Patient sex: M
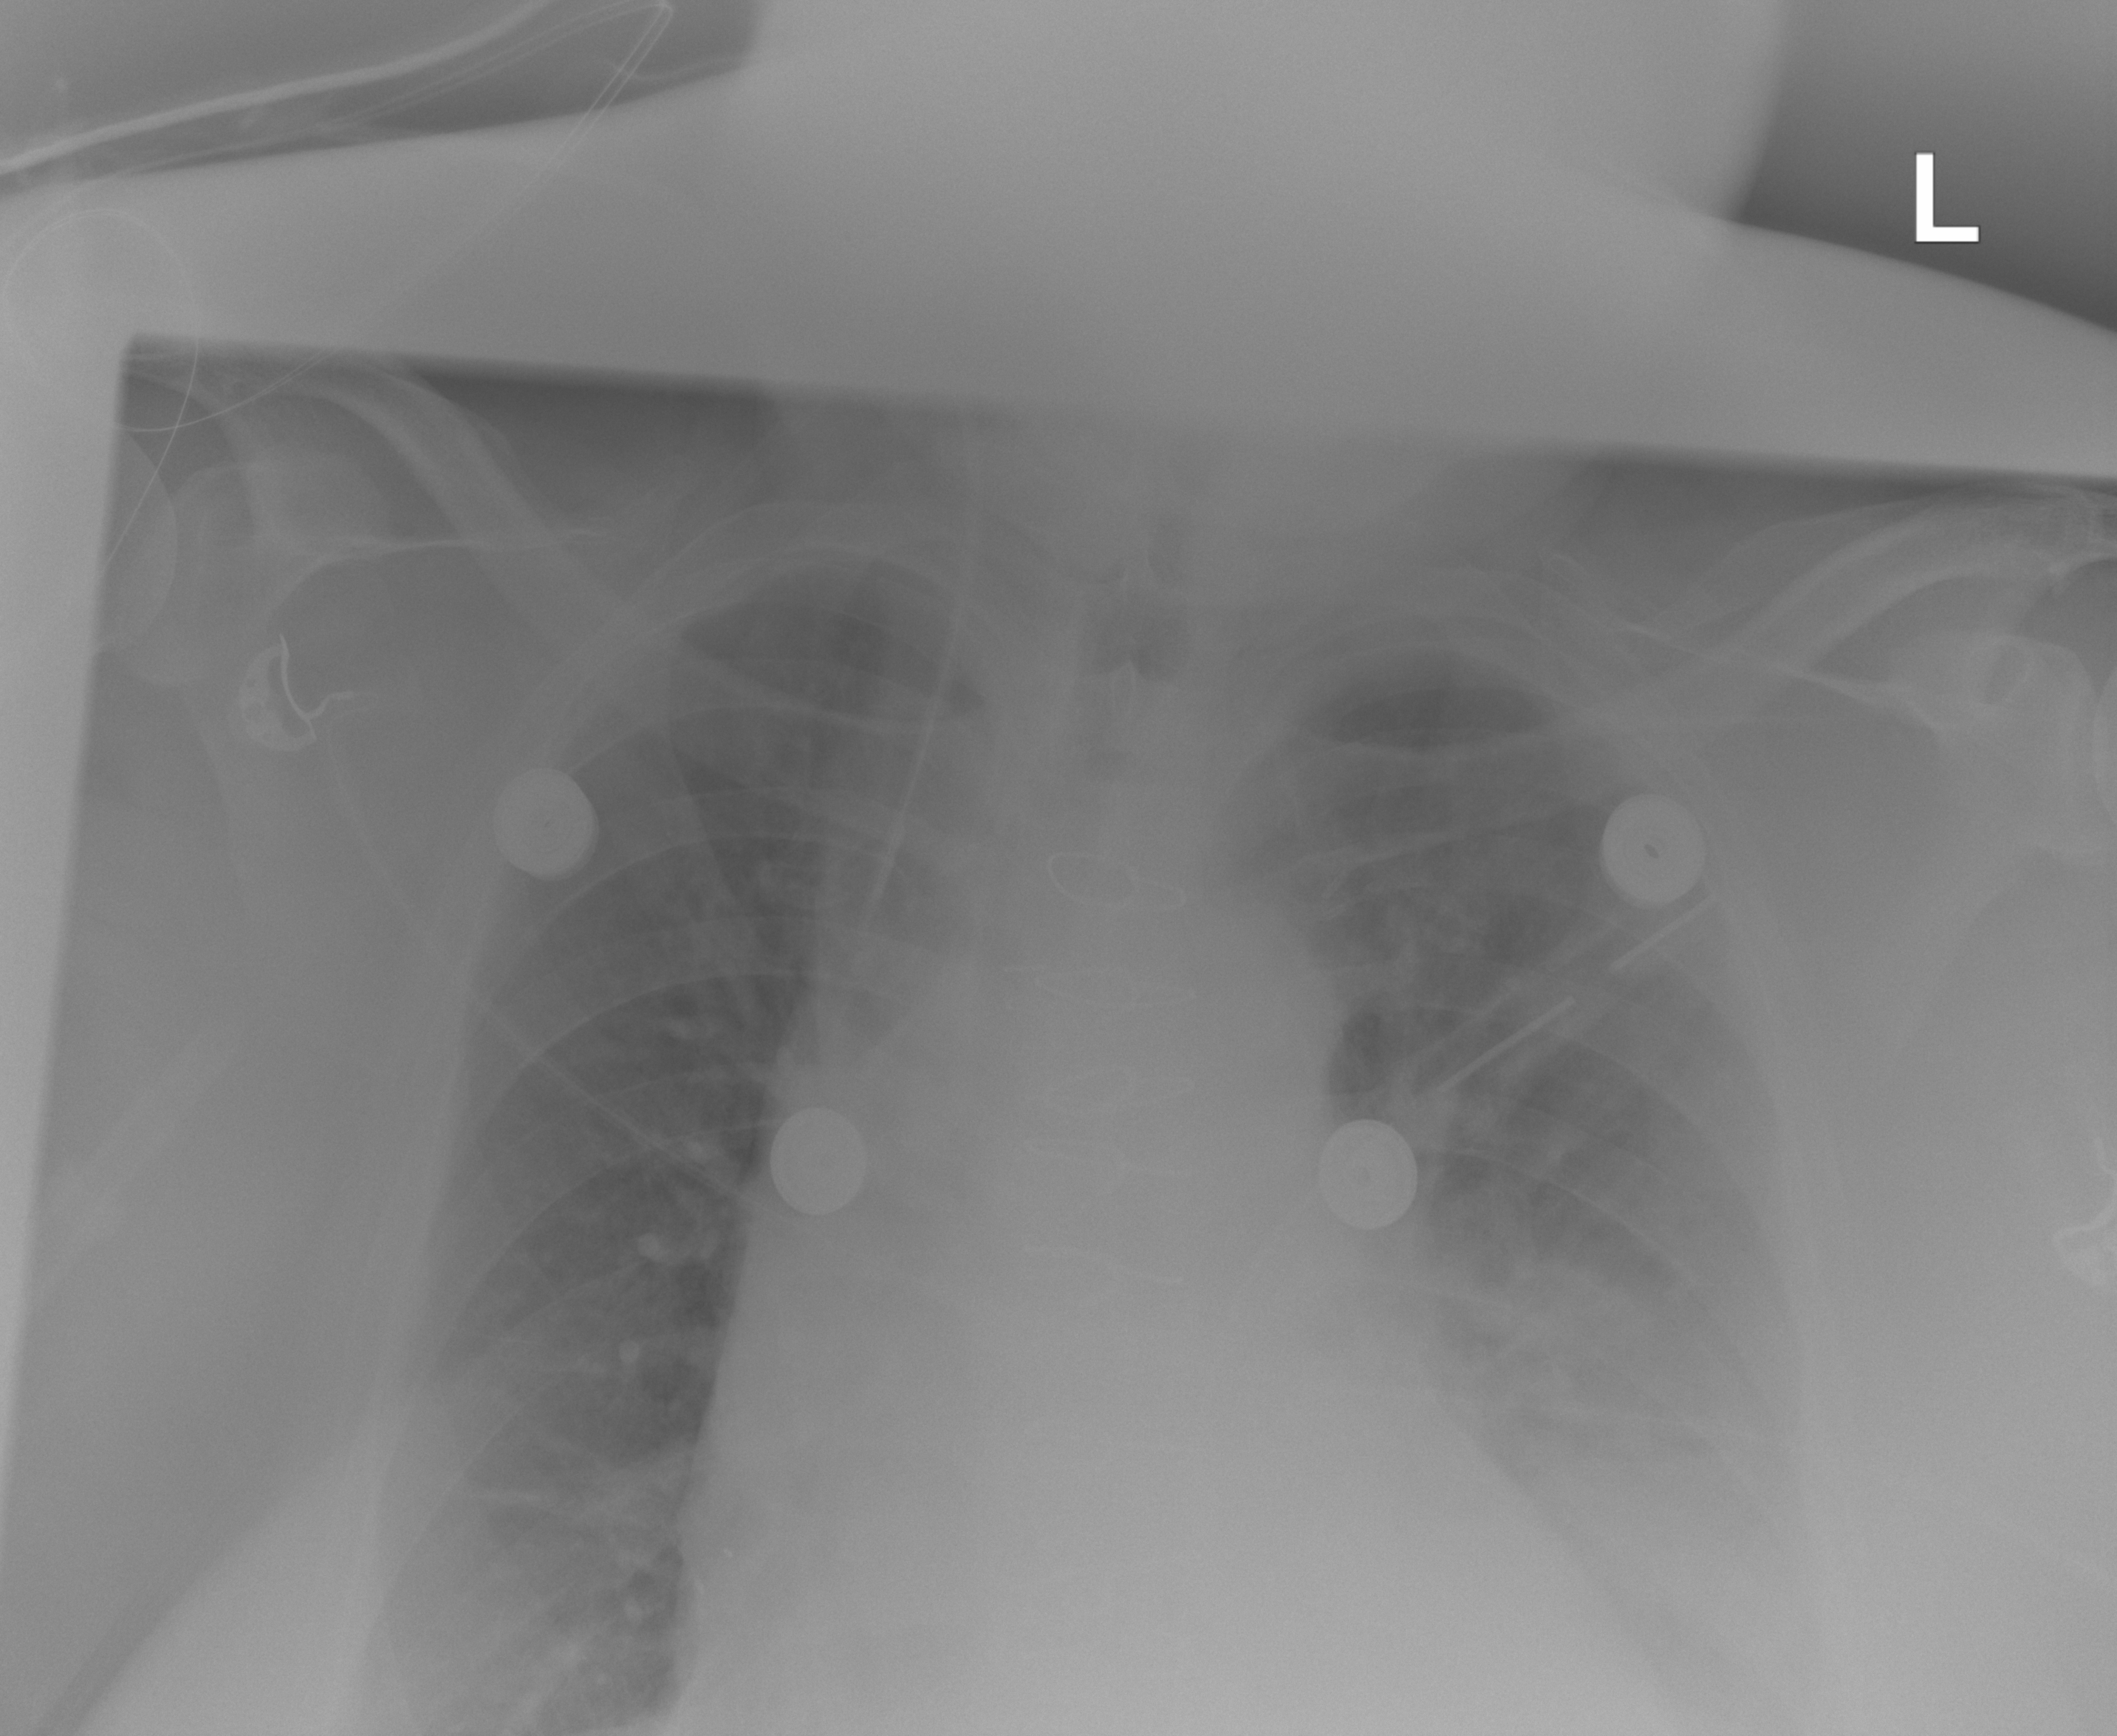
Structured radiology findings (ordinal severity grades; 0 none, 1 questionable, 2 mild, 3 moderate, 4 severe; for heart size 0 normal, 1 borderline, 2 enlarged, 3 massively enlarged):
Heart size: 2
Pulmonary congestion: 2
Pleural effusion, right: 0
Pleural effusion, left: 2
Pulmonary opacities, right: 0
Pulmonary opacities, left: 1
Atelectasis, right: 2
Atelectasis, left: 2